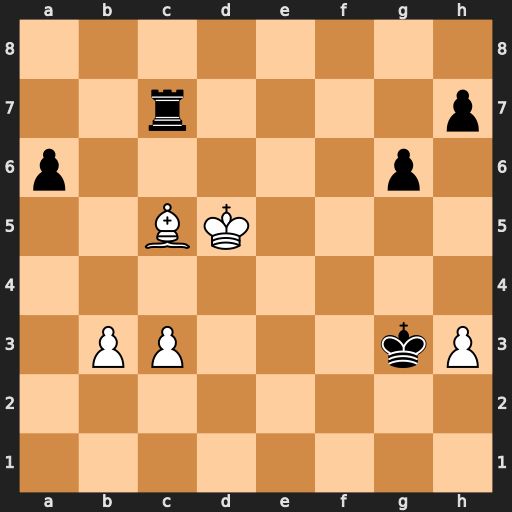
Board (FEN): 8/2r4p/p5p1/2BK4/8/1PP3kP/8/8
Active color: w
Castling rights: -
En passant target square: -
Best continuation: Bd6+ Kh4 Bxc7